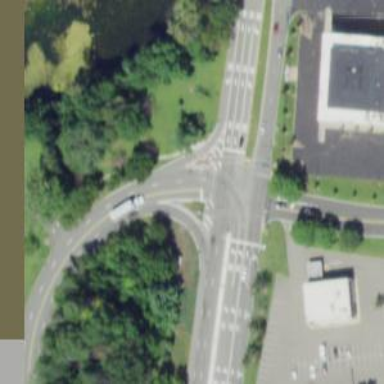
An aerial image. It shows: Secondary link road.